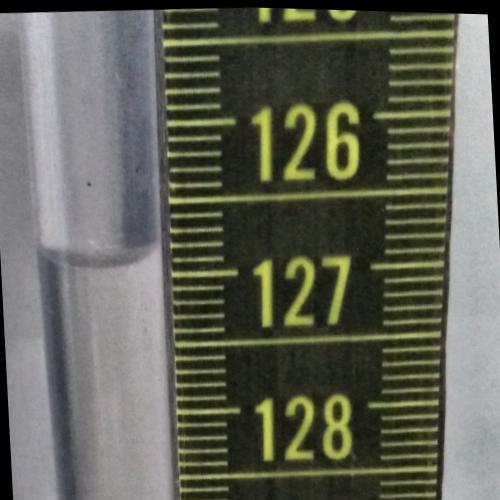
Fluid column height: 126.9 cm